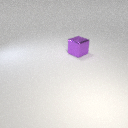
large purple metal cube